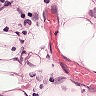
Metastatic tissue present: yes